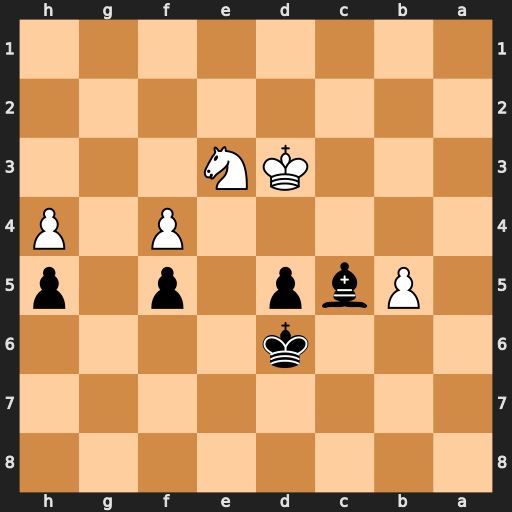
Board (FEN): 8/8/3k4/1Pbp1p1p/5P1P/3KN3/8/8
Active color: b
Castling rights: -
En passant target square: -
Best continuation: Bxe3 Kxe3 Kc5 b6 Kxb6 Kd4 Kc6 Ke5 Kc5 Kxf5 d4 Kg6 d3 f5 d2